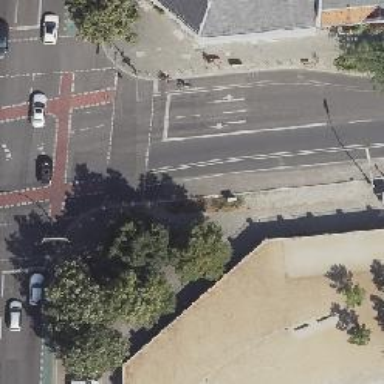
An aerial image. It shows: Asphalt footway with crossing controlled by traffic signals.